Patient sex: M
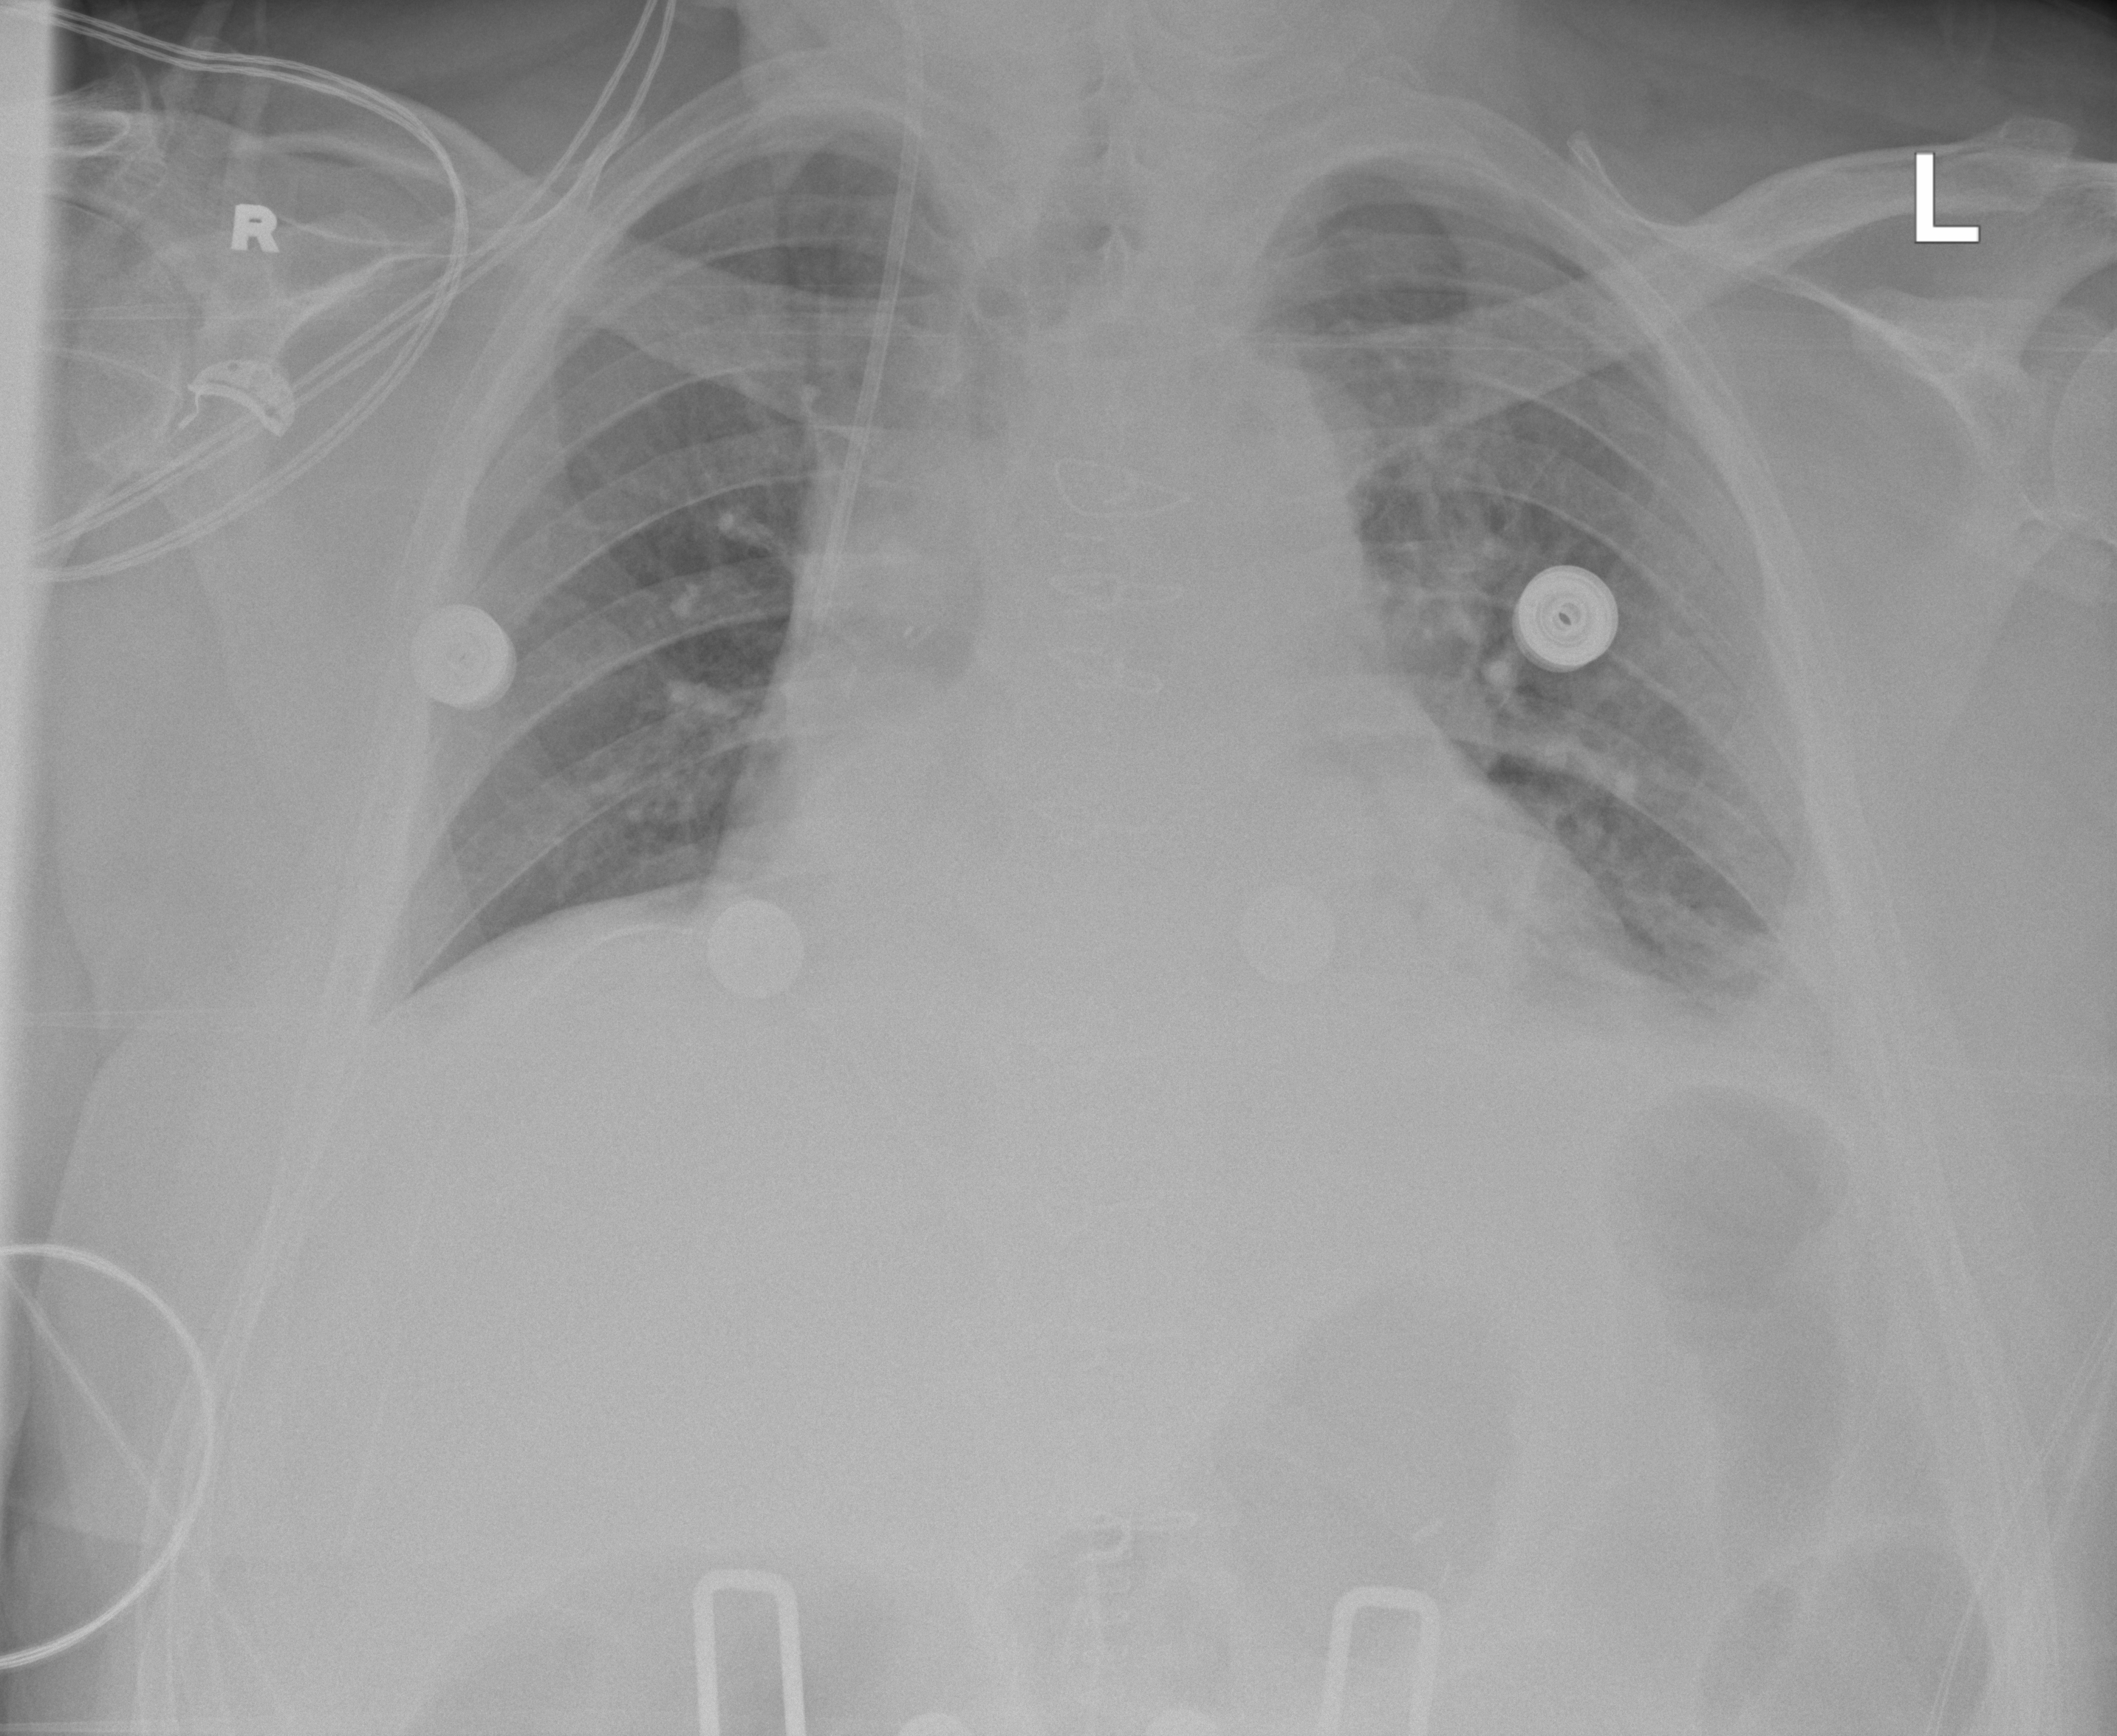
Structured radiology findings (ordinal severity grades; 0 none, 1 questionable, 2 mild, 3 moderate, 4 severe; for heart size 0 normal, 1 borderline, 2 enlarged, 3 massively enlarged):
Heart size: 2
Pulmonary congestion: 0
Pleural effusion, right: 1
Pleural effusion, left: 2
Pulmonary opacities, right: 0
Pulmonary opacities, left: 0
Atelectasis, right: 0
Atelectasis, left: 2